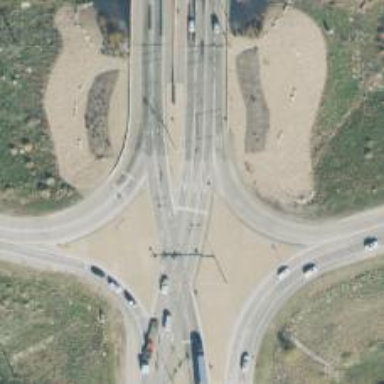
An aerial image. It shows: Trunk highway passing through diverging diamond interchange.